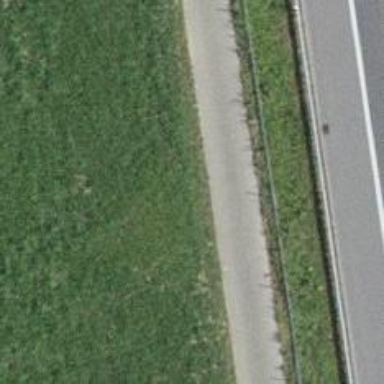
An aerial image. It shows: Well-maintained track road of grade 1.